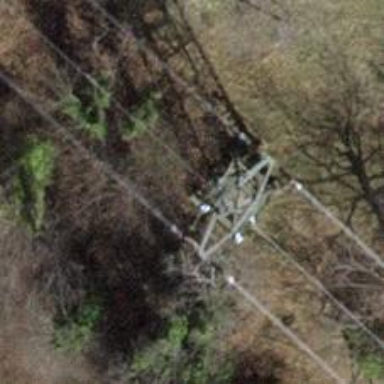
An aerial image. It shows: Power tower.